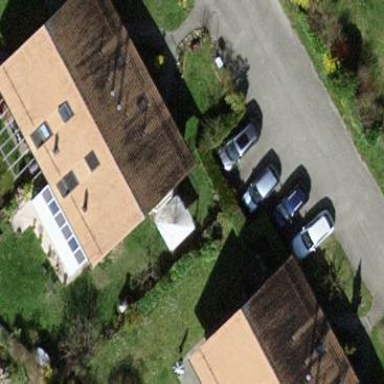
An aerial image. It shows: Simple and straightforward house.